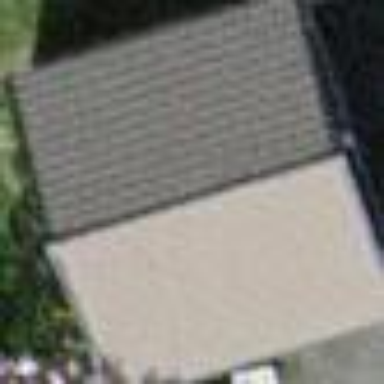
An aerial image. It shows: Garage.